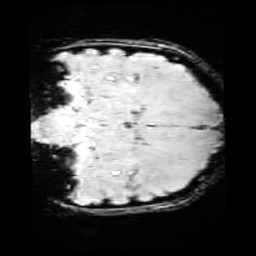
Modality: SWI
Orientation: coronal
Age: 13
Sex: female
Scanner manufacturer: siemens
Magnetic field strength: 3 T
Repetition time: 0.027 s
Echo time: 0.02 s